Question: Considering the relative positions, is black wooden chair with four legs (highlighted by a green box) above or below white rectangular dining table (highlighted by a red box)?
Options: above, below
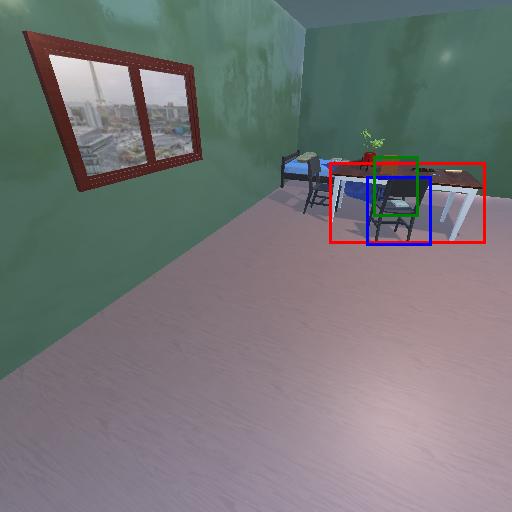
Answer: above